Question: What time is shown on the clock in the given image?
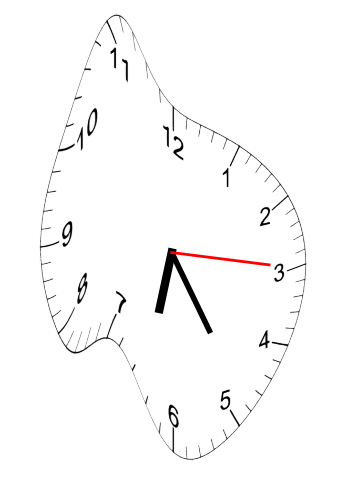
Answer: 06:24:15